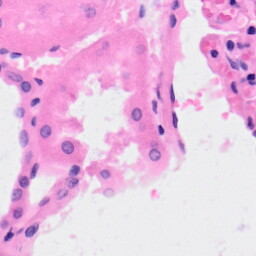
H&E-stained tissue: Kidney